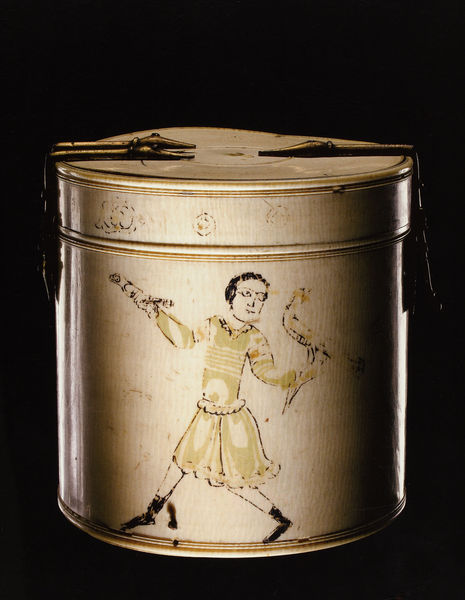
Titel: Elfenbeinpyxis/ Reliquienkästchen aus Elfenbein
Standort: Herkunft: (I Sizilien) (EU - I - Sizilien)
Institution: Dom zu Halberstadt, Inventar-Nr. 55
Schlagwörter: falke, hand, mann, vogel, weiß, gelb, grün, frau, kleid, rock, tanz, alt, augen, halten, mensch, bild, vögel, gewand, haare, kind, fliegen, oval, rund, schuhe, laufen, matt, verzierung, metall, junge, foto, spiel, gang, deckel, dose, brille, kiste, schachtel, stiefel, kasten, freiheit, mittelalter, greif, verschluß, gelblich, papagei, blech, tänzer, aufbewahrung, schanier, box, tabak, falkner, keksdose, dose blechdose